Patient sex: M
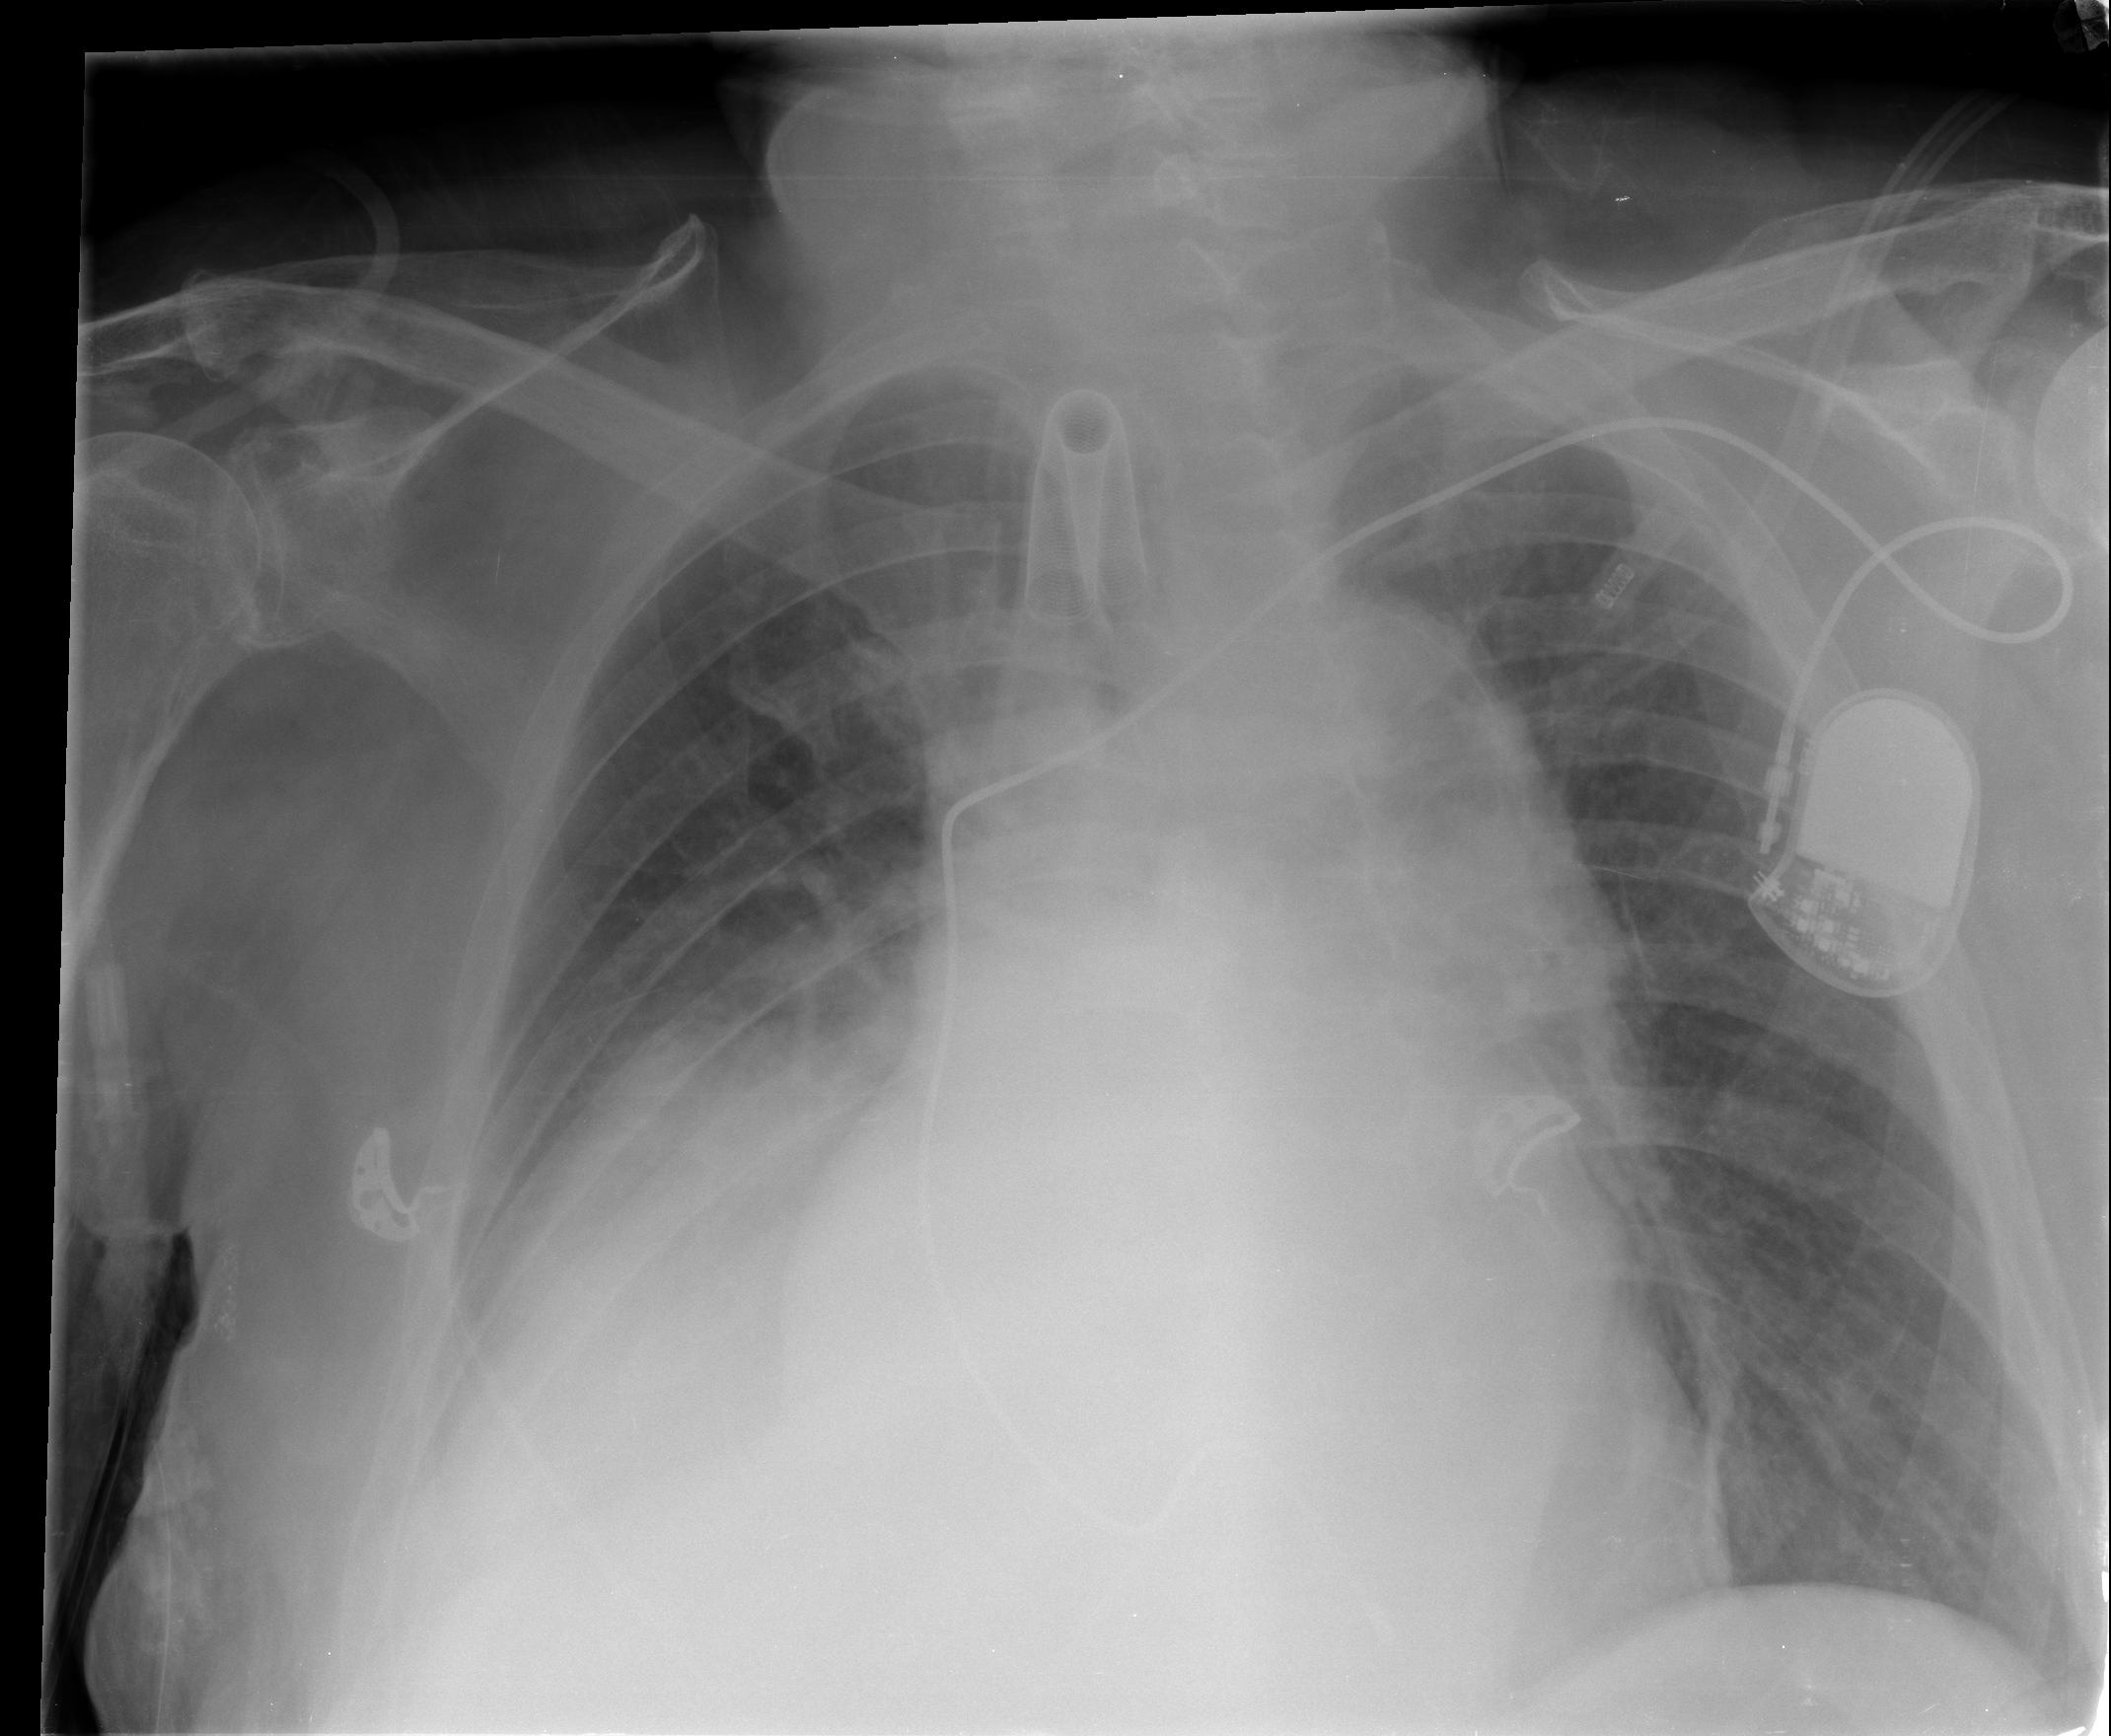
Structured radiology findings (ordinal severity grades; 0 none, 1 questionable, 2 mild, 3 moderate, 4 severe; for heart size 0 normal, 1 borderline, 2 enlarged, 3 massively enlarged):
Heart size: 2
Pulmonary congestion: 0
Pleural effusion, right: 0
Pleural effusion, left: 0
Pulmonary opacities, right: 0
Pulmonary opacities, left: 0
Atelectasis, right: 3
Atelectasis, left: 0